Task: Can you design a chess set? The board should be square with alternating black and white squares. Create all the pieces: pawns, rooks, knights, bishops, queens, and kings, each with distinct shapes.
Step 2115:
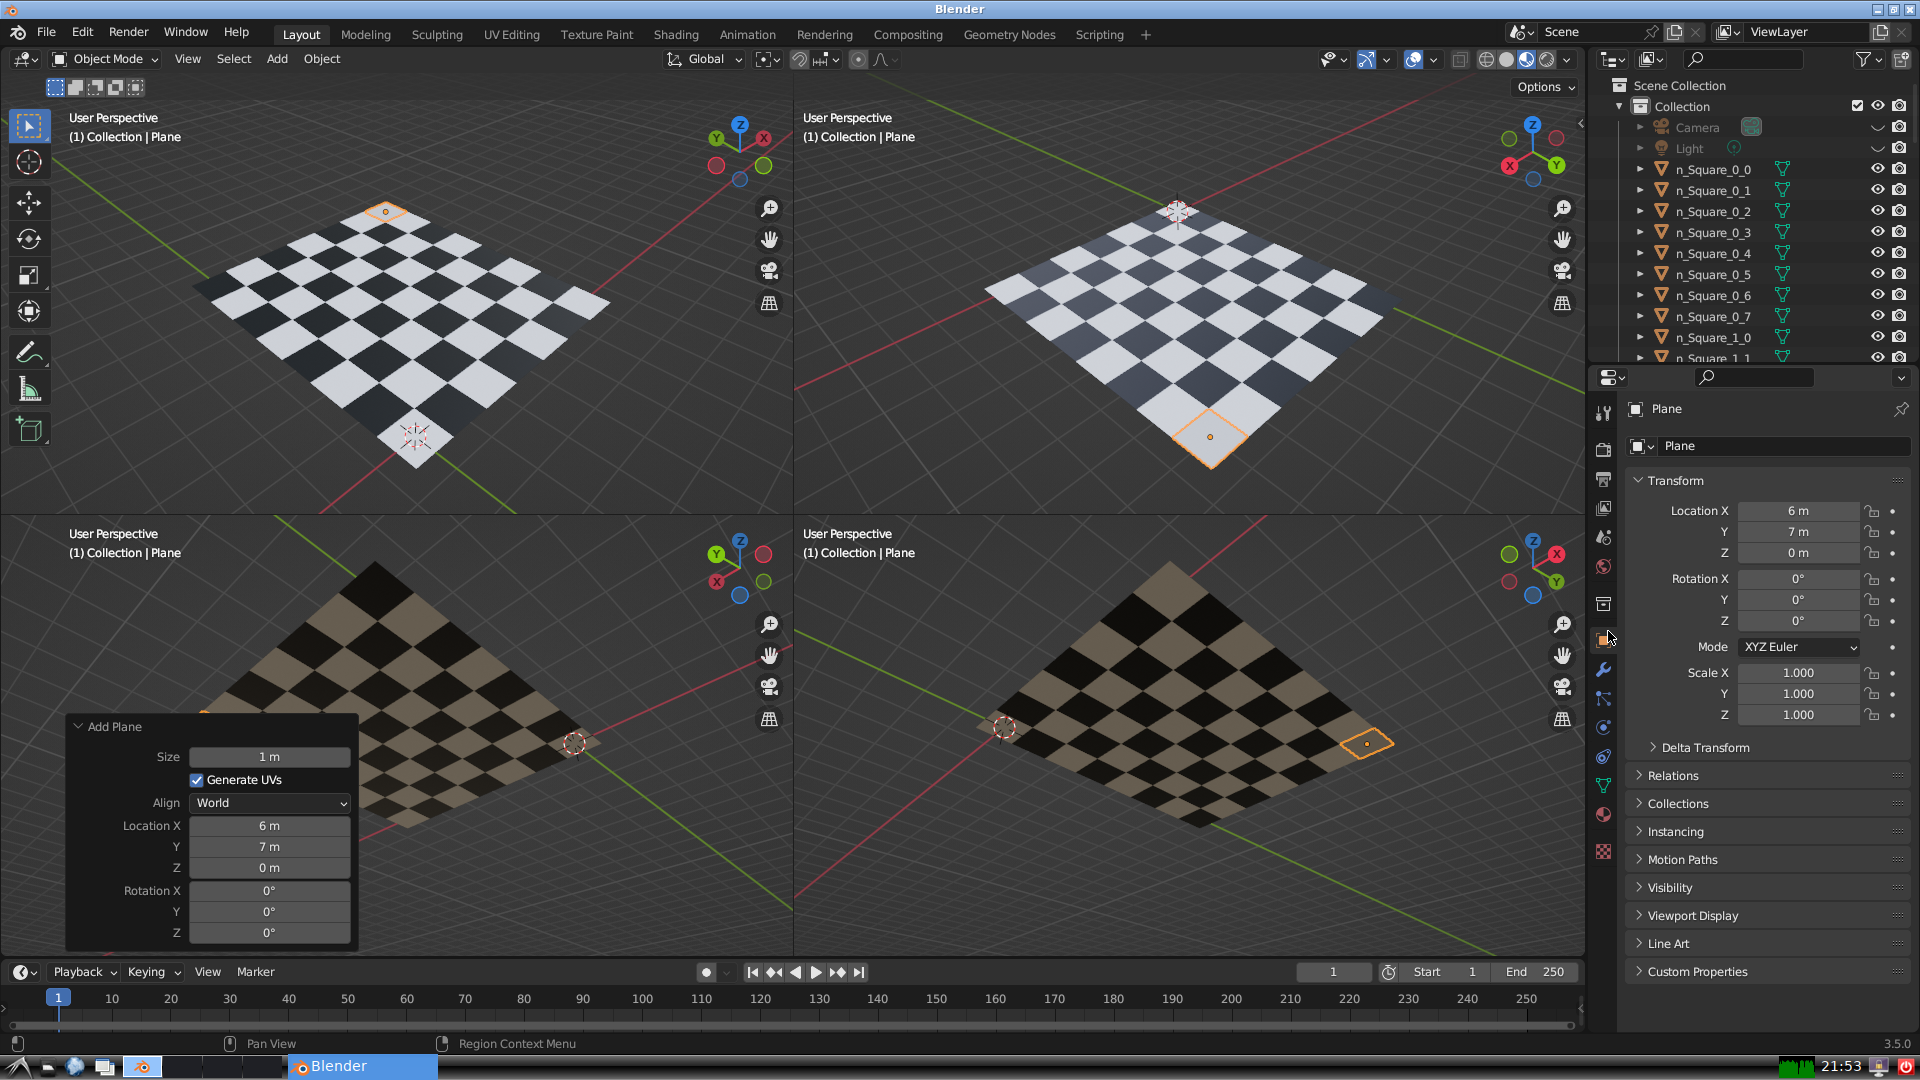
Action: {"mouse_move": [1732, 445]}